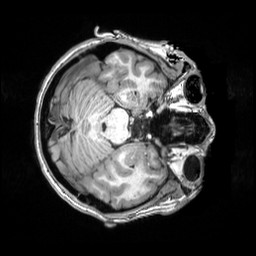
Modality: T1w
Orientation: axial
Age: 21
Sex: female